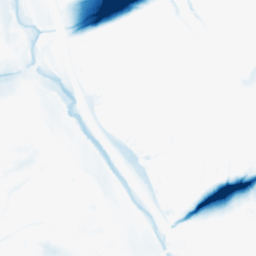
Category: morphological
Decomposition family: morphological_ellipse
Decomposition parameters: operation: closing
width: 50
height: 20
Upsampling method: bilinear
Upsampling parameters: scale: 8
Upsampling scale: 8